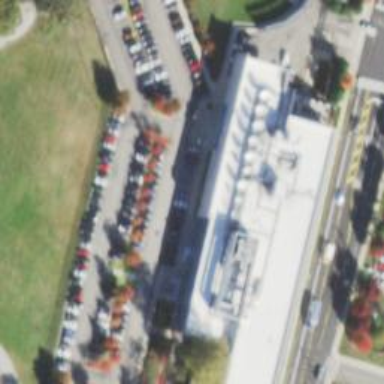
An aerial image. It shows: Television studio building.